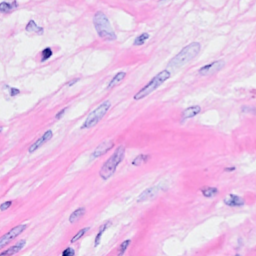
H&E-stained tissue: Breast